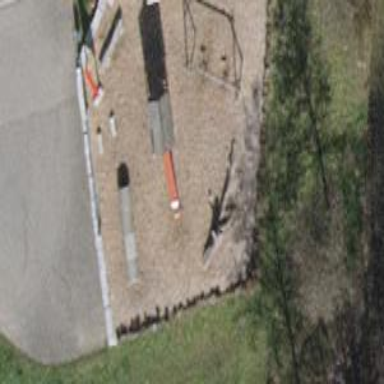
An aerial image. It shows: Playground area for leisure activities on the land.